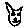
Label: cat